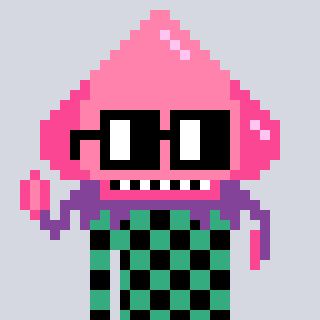
a pixel art character with square black glasses, a squid-shaped head and a teal-colored body on a cool background